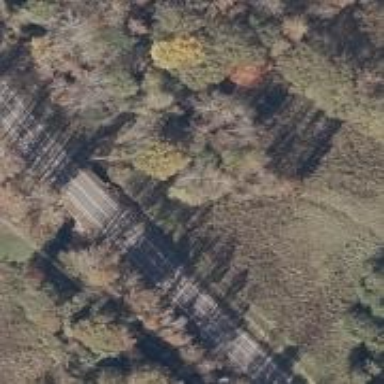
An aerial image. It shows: Asphalt road classified as trunk highway.